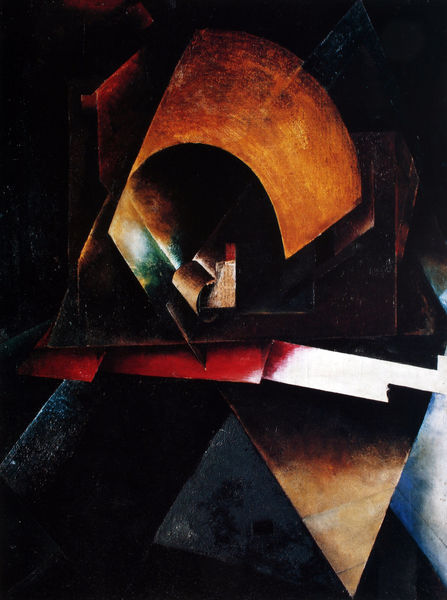
Titel: Komposition
Künstler: El Lissitzky
Standort: Kiew
Institution: Museum für Ukrainische Kunst
Schlagwörter: blau, dunkel, gemälde, schatten, weiß, dreieck, gelb, kubismus, licht, orange, schwarz, rot, mensch, bogen, abstrakt, modern, farbe, spitz, metall, surrealismus, eckig, plastisch, ecken, kurve, picasso, dunkle farben, winkel, pappe, 19. jahrhundert, 20. jahrhundert